Question: I've this strange issue when i'm presenting a MFMessageComposeViewController in my app!
I don't know what this black bar is and i'm unable to remove the app logo from the NavigationBar.

And here is the code for presenting the controller
'''
MFMessageComposeViewController *messageController = [[MFMessageComposeViewController alloc] init];
[[messageController navigationBar] setBarTintColor:SMAN_ORANGE_COLOR];
[[messageController navigationBar] setTintColor:[UIColor whiteColor]];
messageController.messageComposeDelegate = self;
[messageController setRecipients:recipents];
[messageController setBody:message];
// Present message view controller on screen
[self presentViewController:messageController animated:YES completion:nil];
'''
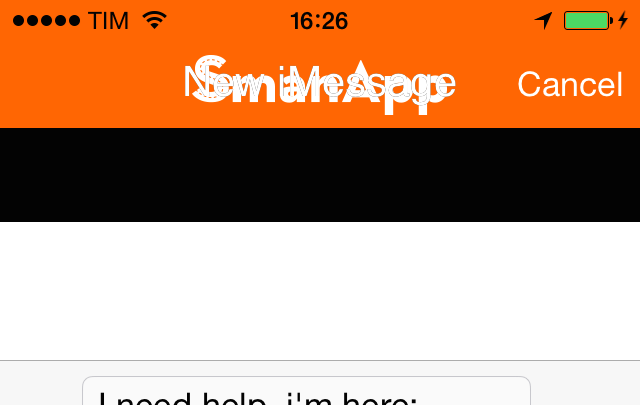
Answer: I solve the issue subclassing my UINavigationController and changing the appearance of it with '[UINavigationBar appearanceWhenContainedIn:[myNavControllerSubclass class], nil]'